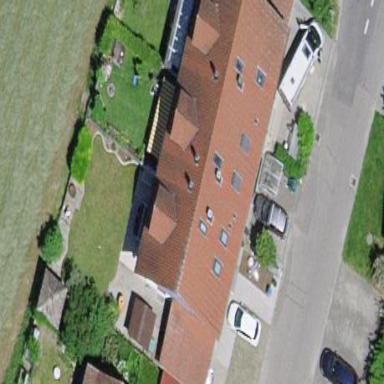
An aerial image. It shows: Residential building.